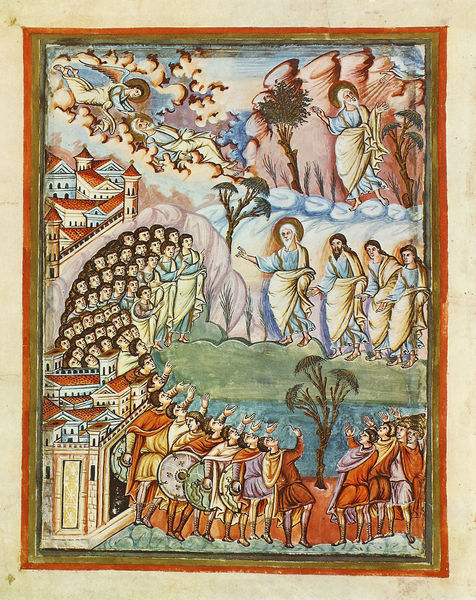
Titel: Bibel von  St. Paul (S. Paolo fuori la mura)
Standort: Herkunftsort: Reims (EU - F)
Institution: Rom, Bibliothek von San Paolo
Schlagwörter: baum, felsen, gott, himmel, wolken, bäume, fluss, grün, menschen, stadt, bunt, köpfe, zeichnung, malerei, menge, architektur, rahmen, erde, häuser, verbindung, turm, engel, rede, fels, mauer, soldaten, schild, buch, burg, türme, traum, seite, schilder, ritter, buchseite, pergament, heiligenschein, nimbus, christus, jesus, mittelalter, predigt, stadtmauer, isokephalie, tempel, heilige, anbetung, zuhörer, auferstehung, got, apostel, gottvater, buchmalerei, ölberg, gleichnis, sendung, standstreifen, buchbmalerei, rritter, jpnger